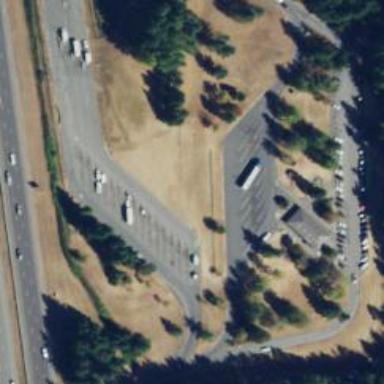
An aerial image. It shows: Rest area along the road.